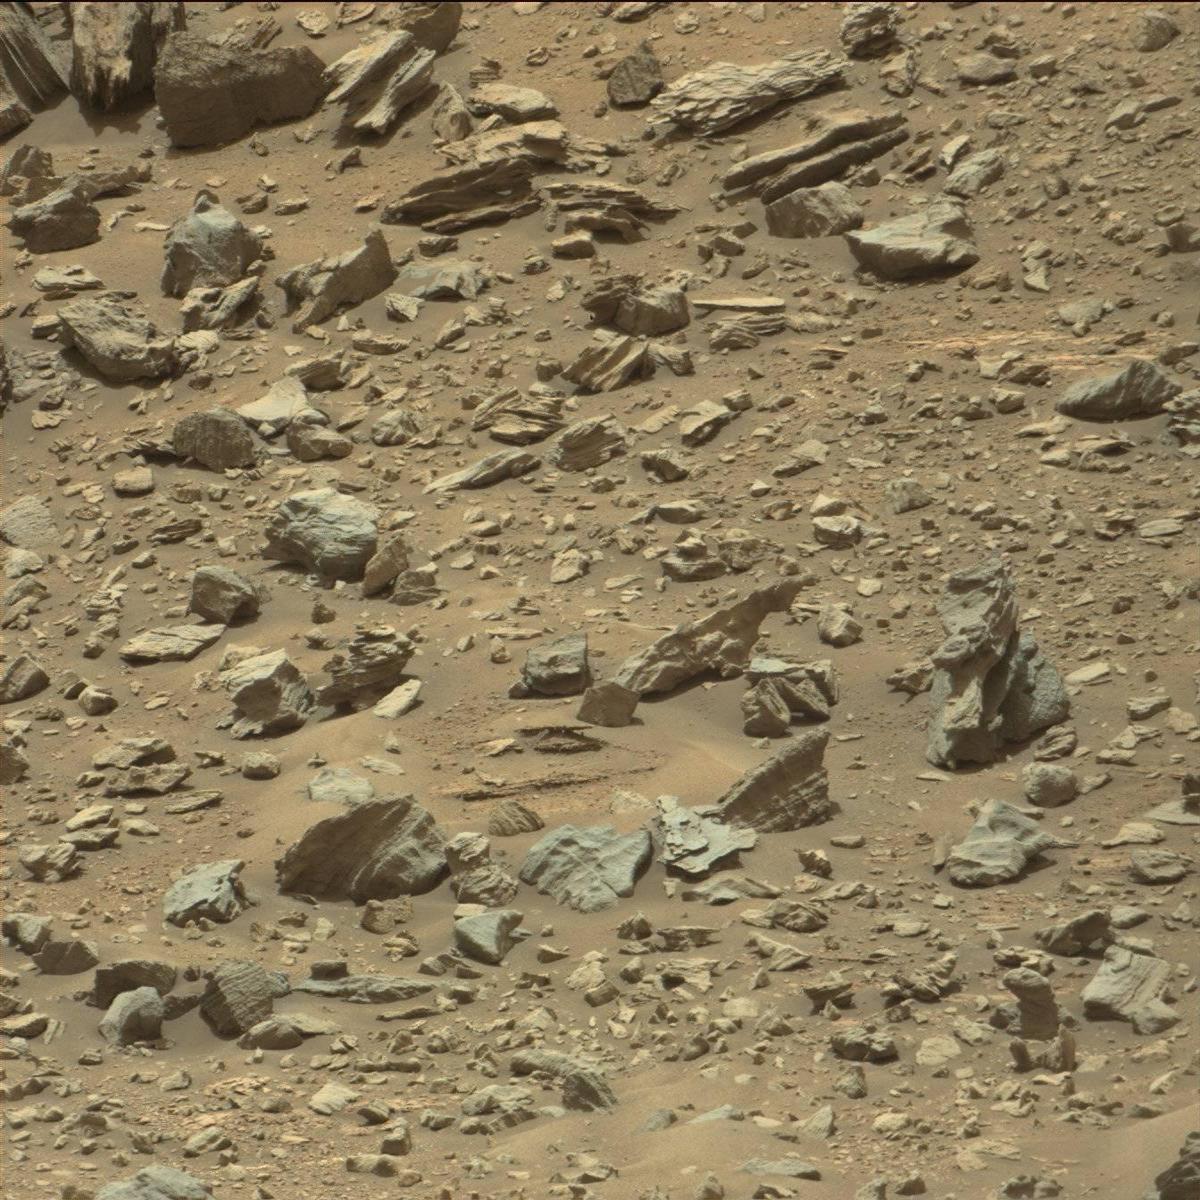
Terrain classes present: Bedrock, Rock, Sand / Soil